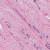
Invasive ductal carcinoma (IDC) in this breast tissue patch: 1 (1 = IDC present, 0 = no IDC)